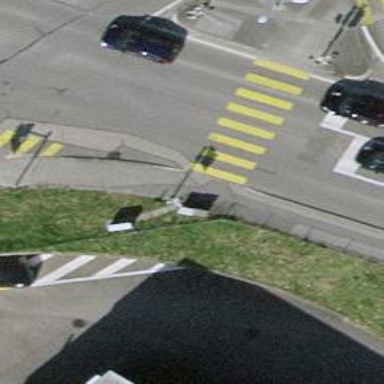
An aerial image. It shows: Crossing with traffic signals.